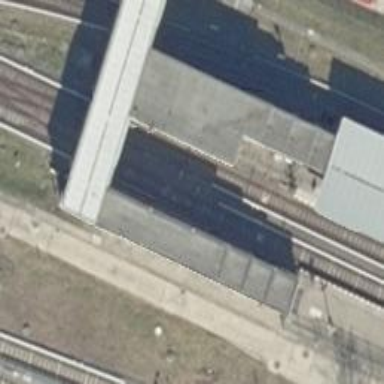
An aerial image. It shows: Rail line with bottom electrification.